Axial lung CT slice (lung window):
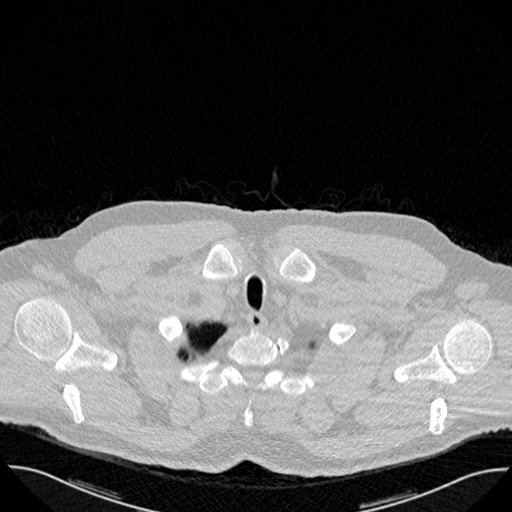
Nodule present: no